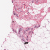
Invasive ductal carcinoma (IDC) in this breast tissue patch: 0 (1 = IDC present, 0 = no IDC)